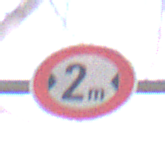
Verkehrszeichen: TatsaechlicheBreite2
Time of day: MorningAfternoon
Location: Outdoor (Nature)
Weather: Clear
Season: Winter
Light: Natural